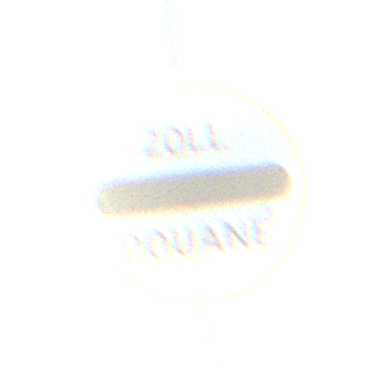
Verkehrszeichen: Zollstelle
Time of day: SunriseSunset
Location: Outdoor (Nature)
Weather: Clear
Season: NotSpecified
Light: Natural